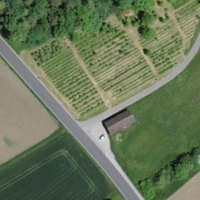
EUNIS habitat code: 52
Species observed at this site:
Vicia sepium